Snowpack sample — Snodgrass Mountain, Crested Butte, Colorado (2/4/25, 12:06 PM MST)
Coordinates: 38.923, -106.968
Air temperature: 35 °F
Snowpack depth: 80 cm
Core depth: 80 cm
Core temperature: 32 °F
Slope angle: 14°, slope face: 78°
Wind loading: low
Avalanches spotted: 0
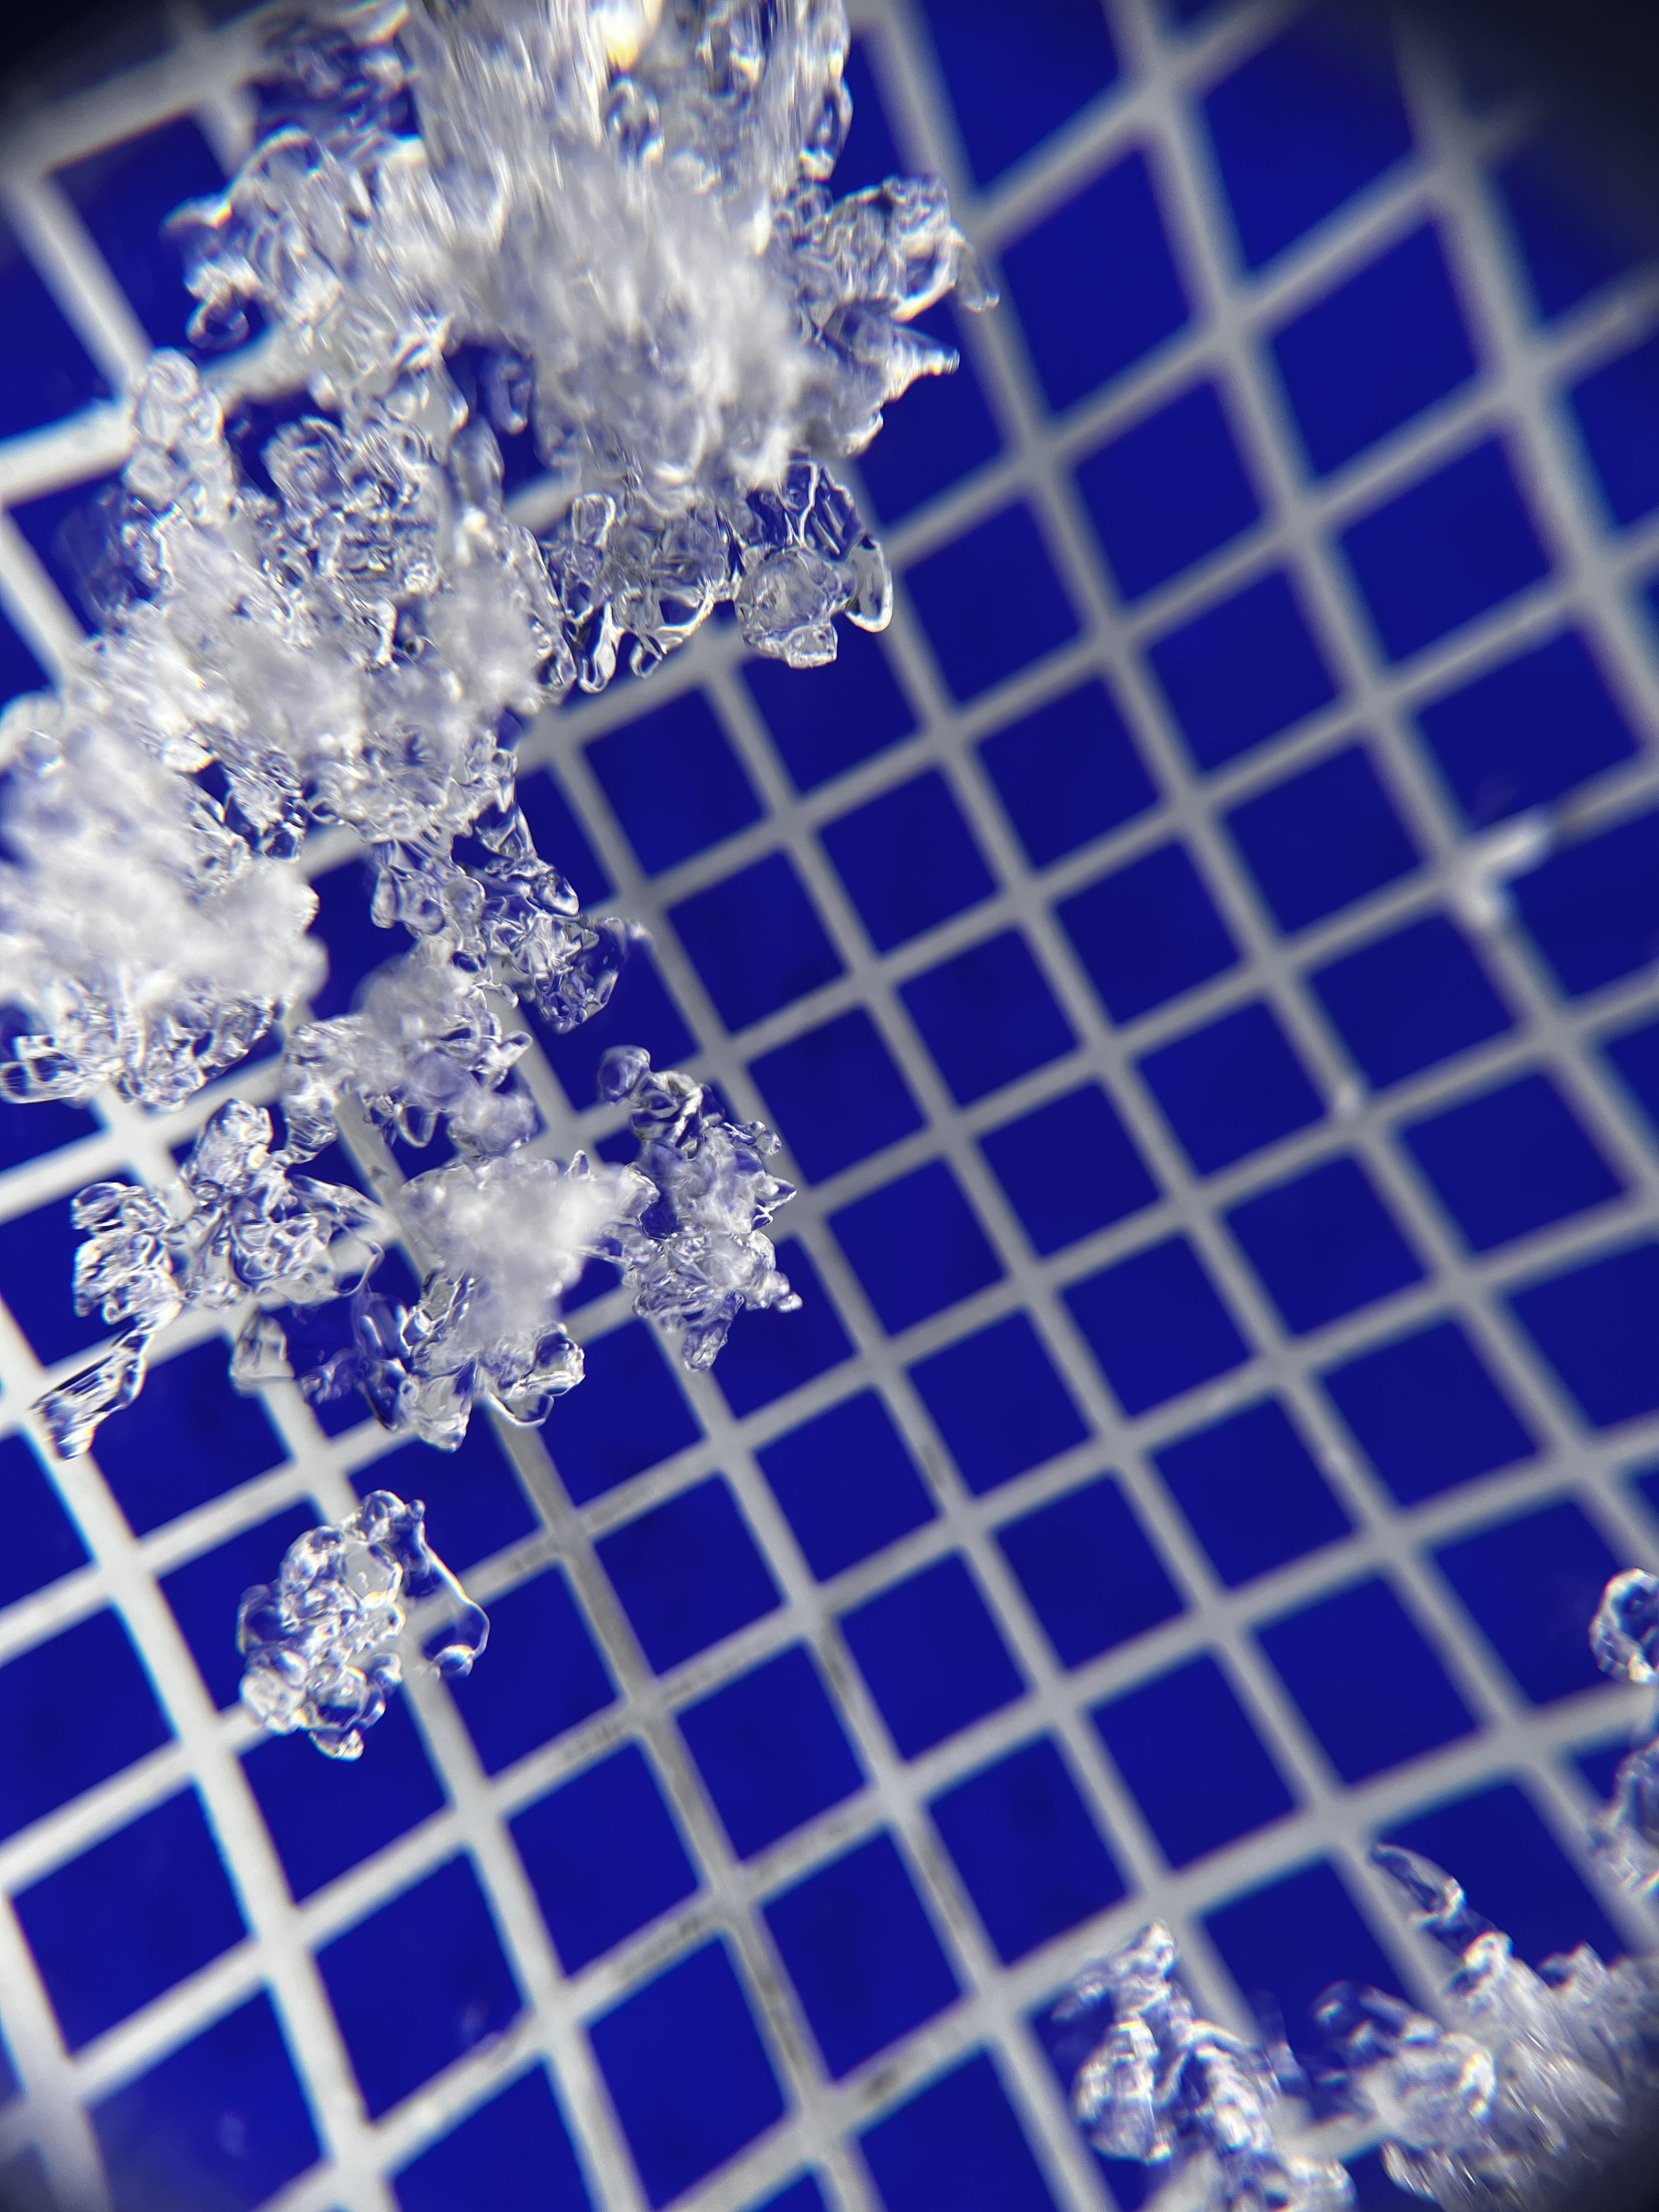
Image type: magnified_profile
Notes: No avalanches nearby, unusually warm weather for the last month reported by residents, Collected 25 yards from treeline